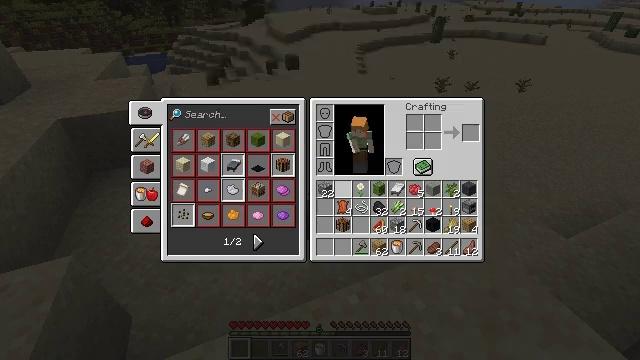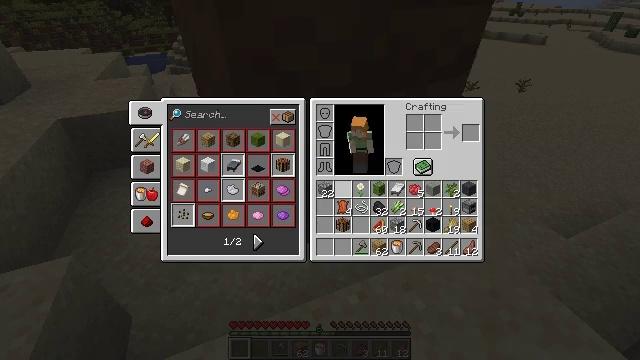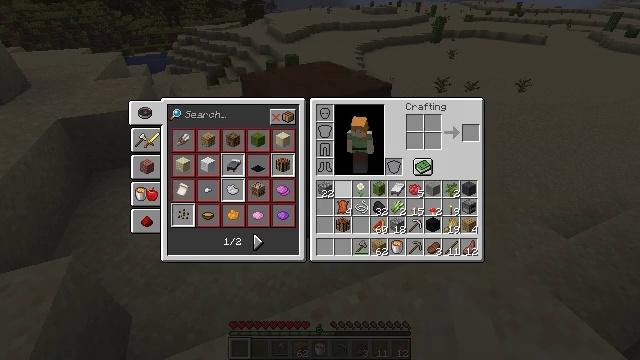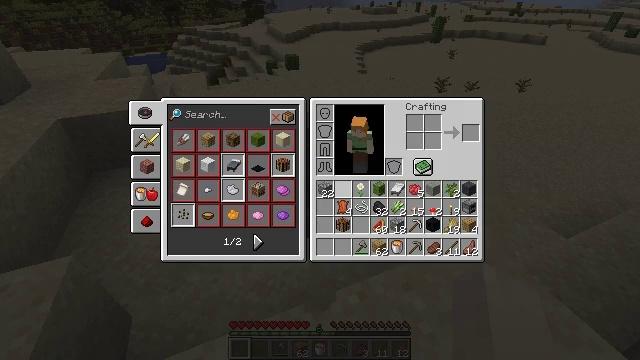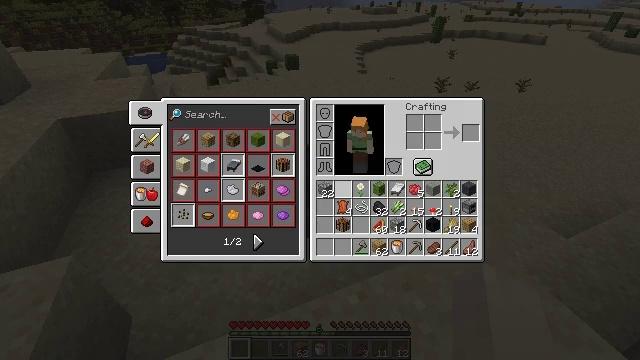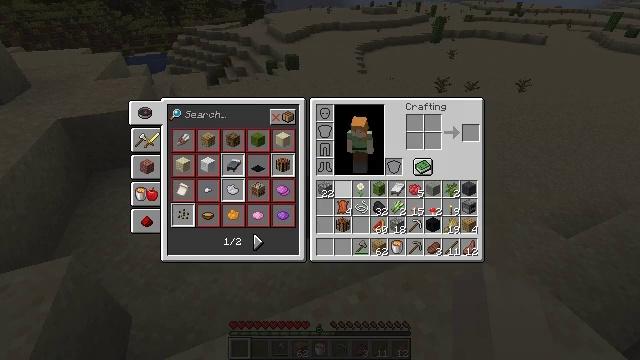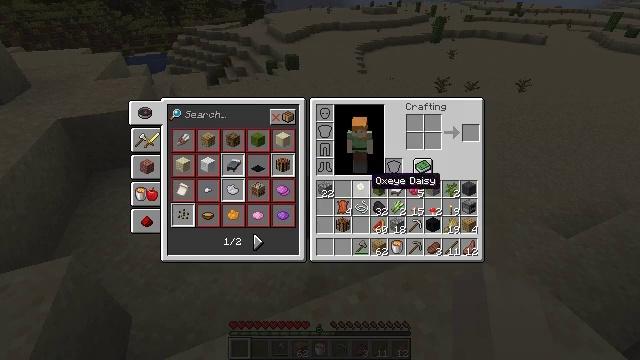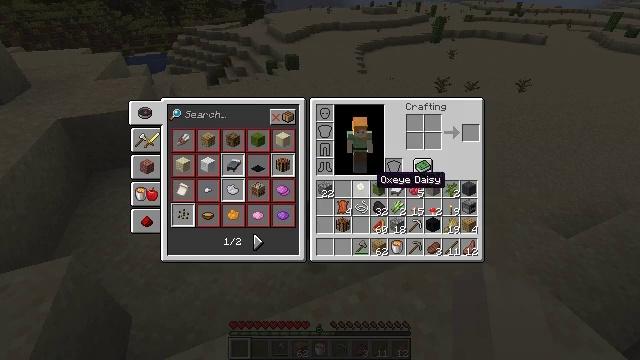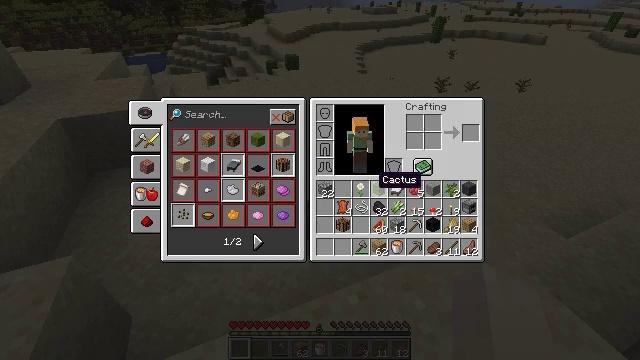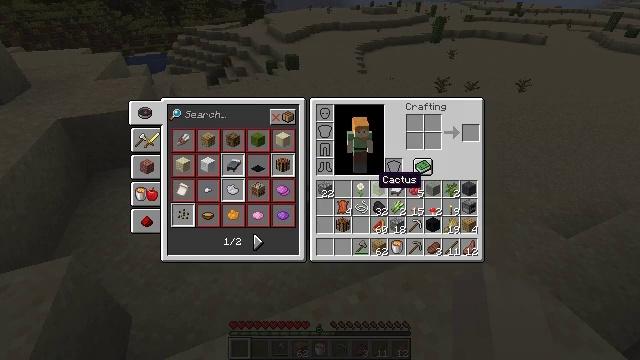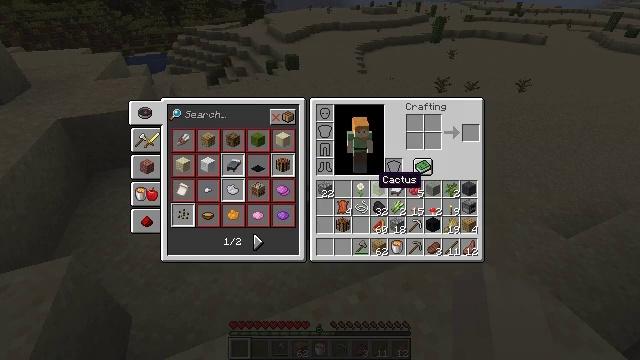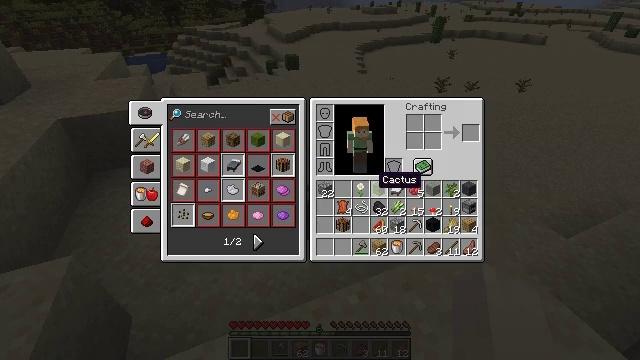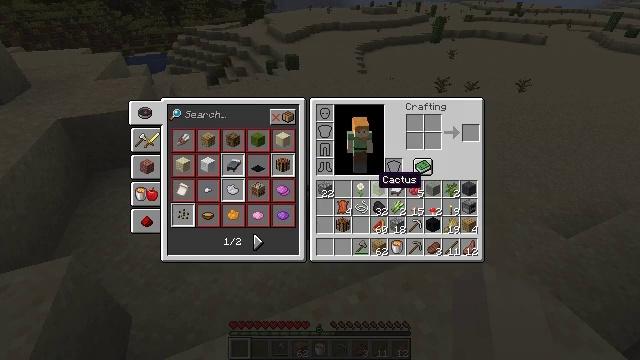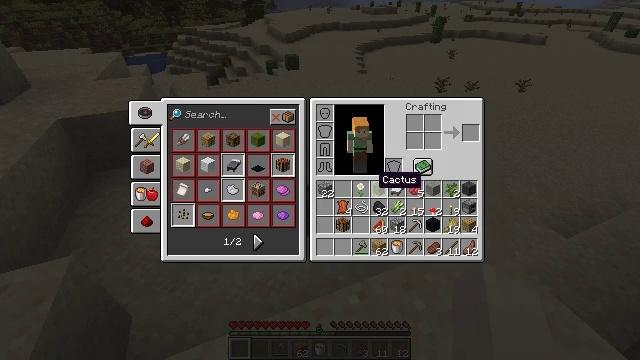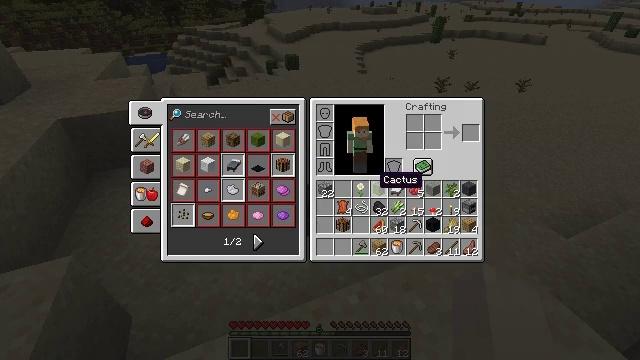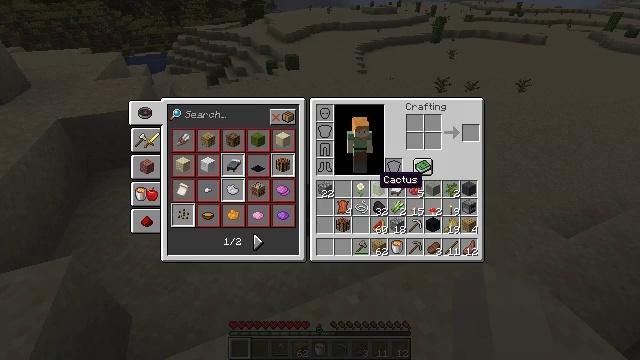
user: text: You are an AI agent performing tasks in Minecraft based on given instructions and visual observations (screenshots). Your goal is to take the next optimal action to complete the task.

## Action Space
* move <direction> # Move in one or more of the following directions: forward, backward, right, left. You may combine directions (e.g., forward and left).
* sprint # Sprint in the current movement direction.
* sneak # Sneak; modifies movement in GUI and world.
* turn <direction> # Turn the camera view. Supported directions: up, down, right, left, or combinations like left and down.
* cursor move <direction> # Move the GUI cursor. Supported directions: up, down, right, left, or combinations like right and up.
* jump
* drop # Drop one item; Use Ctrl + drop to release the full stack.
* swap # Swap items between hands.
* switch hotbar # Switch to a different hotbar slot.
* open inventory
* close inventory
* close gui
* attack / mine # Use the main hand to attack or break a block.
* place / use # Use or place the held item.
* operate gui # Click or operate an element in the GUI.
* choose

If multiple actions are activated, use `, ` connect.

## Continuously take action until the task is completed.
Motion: motion action
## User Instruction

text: Remove a cactus from the inventory.
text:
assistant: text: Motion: open gui
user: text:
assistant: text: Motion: no_op
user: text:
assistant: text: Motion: no_op
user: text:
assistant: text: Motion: no_op
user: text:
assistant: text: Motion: cursor move right
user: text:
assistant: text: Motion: cursor move right
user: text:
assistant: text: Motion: no_op
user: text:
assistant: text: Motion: no_op
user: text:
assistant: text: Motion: no_op
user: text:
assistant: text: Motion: no_op
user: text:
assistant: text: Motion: no_op
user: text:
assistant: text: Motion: no_op
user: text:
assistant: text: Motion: no_op
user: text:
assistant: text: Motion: no_op
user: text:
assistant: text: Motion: no_op
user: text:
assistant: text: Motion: no_op
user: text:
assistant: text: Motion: no_op
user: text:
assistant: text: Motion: no_op
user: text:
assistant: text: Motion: no_op
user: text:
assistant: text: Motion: no_op
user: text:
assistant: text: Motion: no_op
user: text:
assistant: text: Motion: no_op
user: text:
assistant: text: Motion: no_op
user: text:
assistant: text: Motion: no_op
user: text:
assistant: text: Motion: no_op
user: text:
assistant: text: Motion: no_op
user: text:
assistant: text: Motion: no_op
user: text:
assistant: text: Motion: no_op
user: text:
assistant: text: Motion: no_op
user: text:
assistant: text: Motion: drop